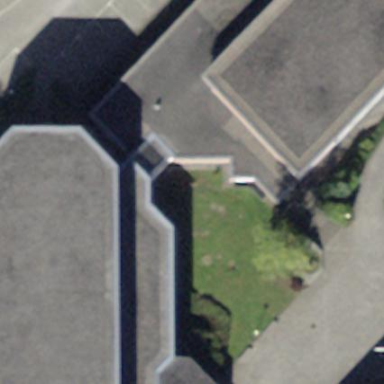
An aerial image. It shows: School building.